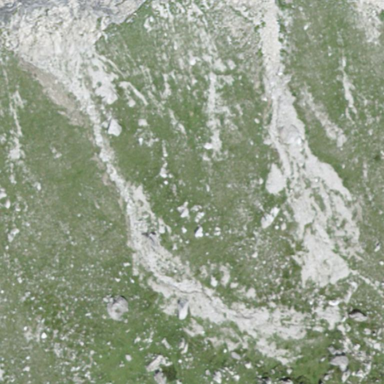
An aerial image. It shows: Natural scree.